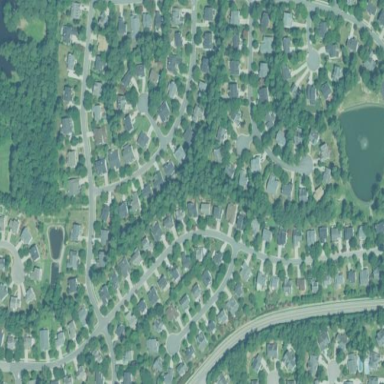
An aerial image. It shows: Residential area within neighborhood.